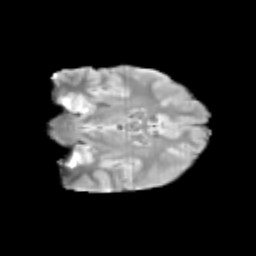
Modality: T2w
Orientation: coronal
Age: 13
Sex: male
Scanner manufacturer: siemens
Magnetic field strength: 3 T
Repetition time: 3.8 s
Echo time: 0.07 s